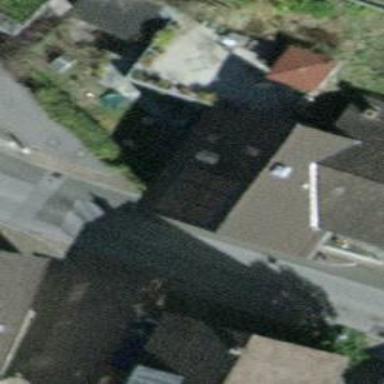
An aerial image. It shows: Beautiful house with gabled roof made of red roof tiles.